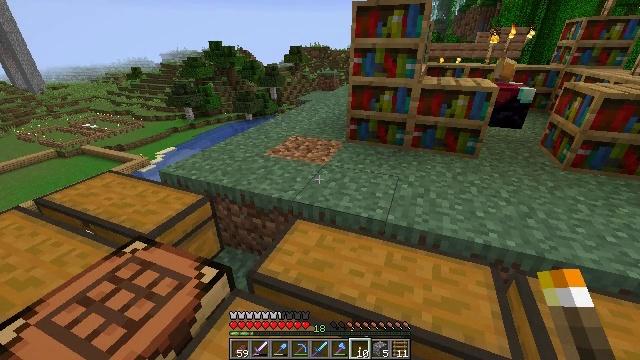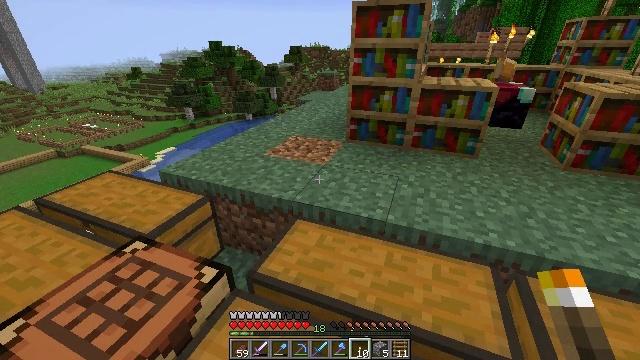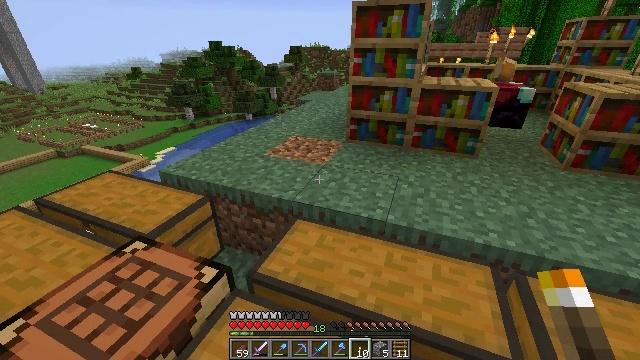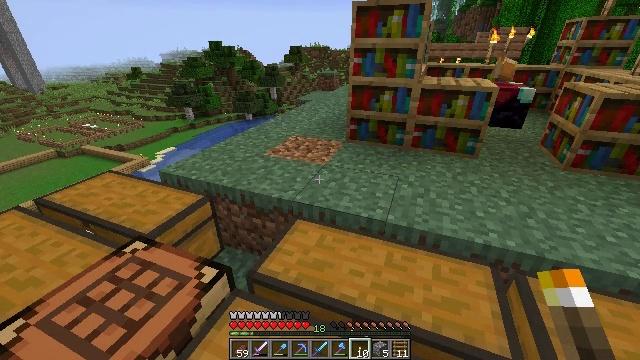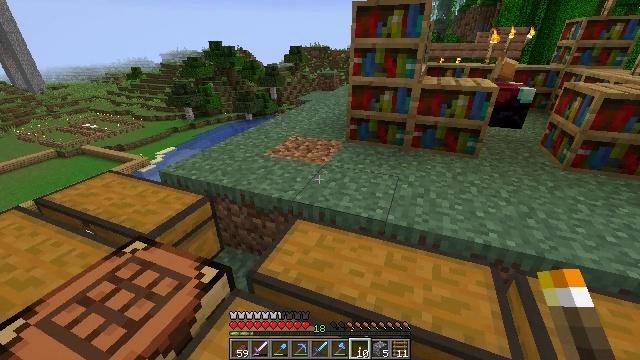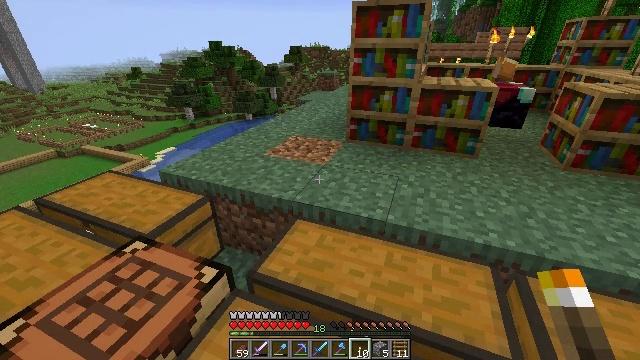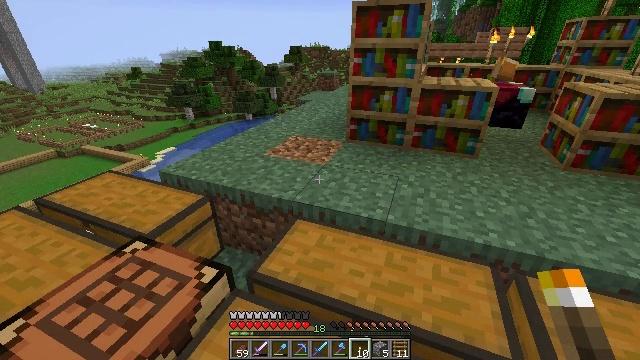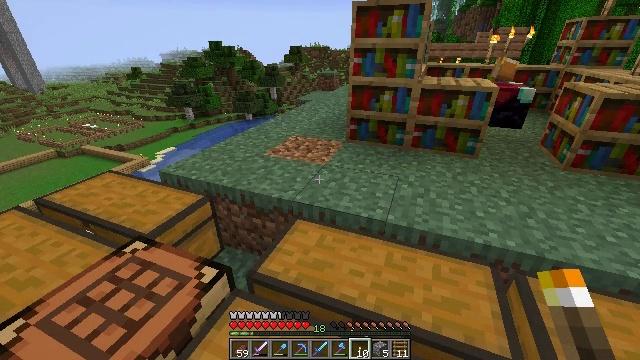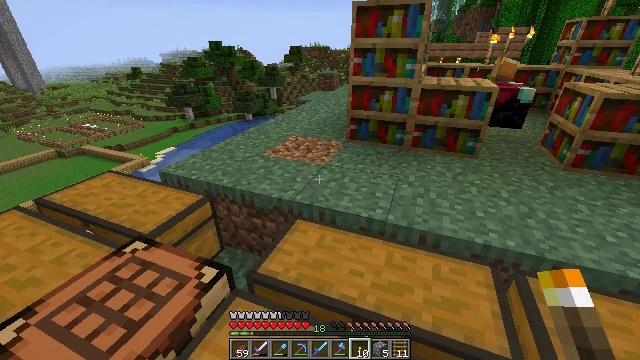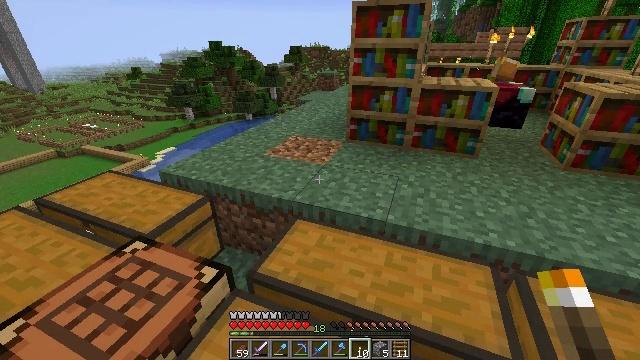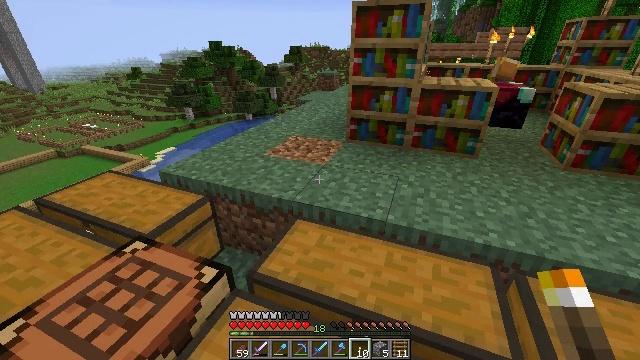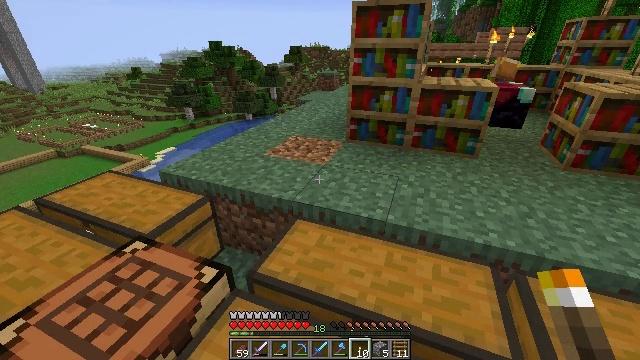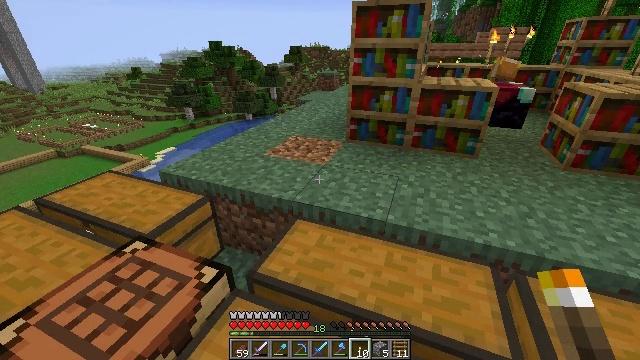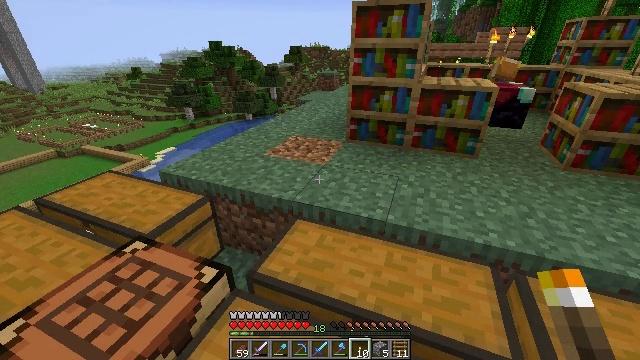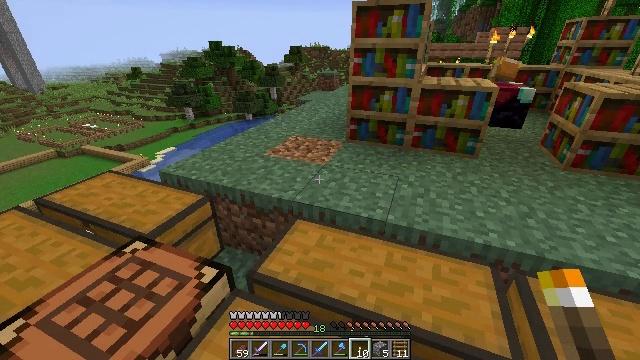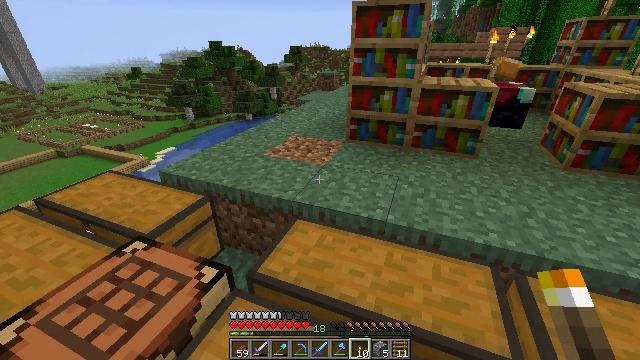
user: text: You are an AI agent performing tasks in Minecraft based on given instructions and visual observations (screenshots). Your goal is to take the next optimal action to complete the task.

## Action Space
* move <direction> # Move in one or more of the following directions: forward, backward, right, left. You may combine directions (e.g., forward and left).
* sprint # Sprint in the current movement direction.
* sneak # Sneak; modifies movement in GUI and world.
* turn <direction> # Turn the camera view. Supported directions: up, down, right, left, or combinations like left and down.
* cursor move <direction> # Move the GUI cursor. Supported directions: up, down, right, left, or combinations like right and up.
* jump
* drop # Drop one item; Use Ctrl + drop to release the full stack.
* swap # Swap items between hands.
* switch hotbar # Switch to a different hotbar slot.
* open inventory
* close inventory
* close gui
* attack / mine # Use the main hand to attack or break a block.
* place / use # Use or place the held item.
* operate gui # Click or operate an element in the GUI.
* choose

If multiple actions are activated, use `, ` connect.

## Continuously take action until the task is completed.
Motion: motion action
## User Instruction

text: Break the furnace to move it.
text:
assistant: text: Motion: no_op
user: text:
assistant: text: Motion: no_op
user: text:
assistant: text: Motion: no_op
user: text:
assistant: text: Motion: no_op
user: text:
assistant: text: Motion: no_op
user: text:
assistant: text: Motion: no_op
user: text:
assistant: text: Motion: no_op
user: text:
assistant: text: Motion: no_op
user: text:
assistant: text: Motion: no_op
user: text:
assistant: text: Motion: no_op
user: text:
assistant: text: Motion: no_op
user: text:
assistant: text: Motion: no_op
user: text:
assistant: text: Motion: no_op
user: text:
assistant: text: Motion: no_op
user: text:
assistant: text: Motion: no_op
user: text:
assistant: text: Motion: no_op
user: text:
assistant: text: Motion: no_op
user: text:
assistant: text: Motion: no_op
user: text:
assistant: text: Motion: no_op
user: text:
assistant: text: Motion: no_op
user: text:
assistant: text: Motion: no_op
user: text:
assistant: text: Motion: no_op
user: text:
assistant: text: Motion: no_op
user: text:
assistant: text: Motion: no_op
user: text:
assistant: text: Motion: no_op
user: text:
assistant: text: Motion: no_op
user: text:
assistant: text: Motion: no_op
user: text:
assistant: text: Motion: no_op
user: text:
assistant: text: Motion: no_op
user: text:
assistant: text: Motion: no_op